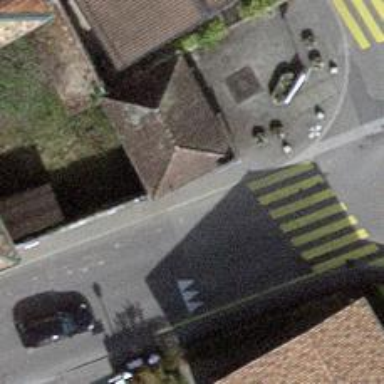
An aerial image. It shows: Asphalt sidewalk leading to public transport platform.